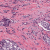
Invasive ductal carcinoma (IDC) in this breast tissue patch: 1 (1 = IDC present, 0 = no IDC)